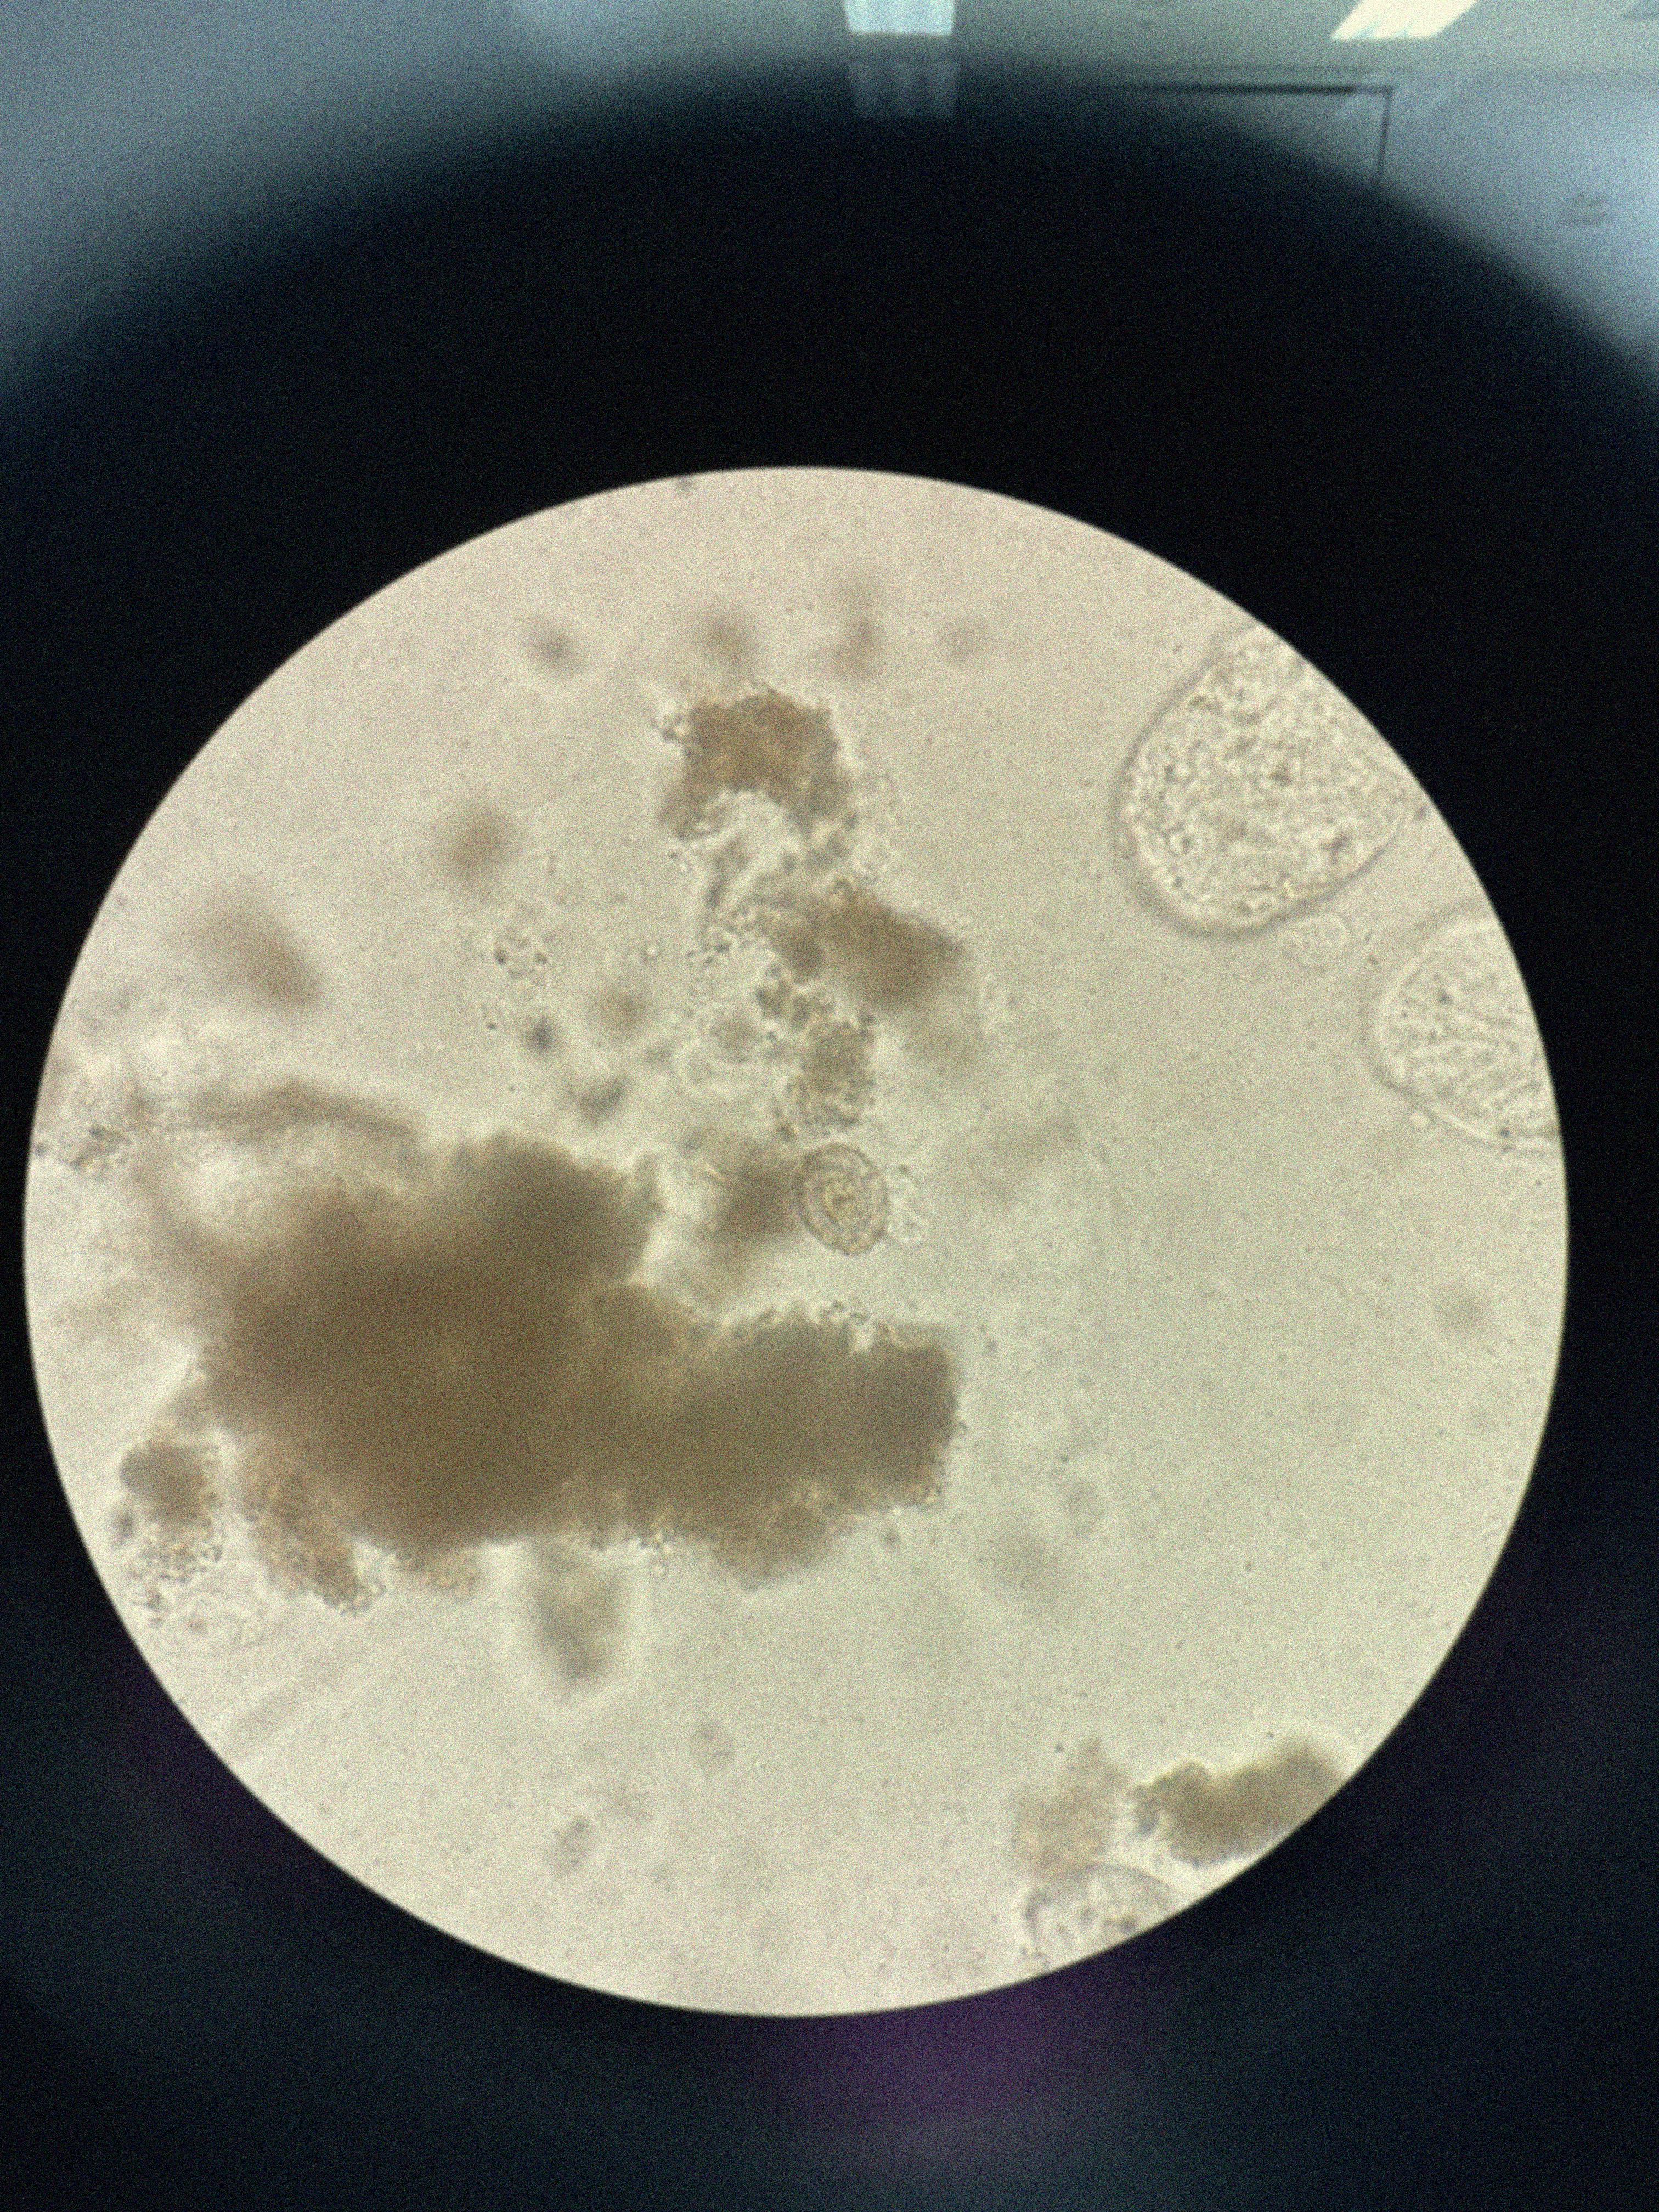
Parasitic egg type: Hymenolepis nana